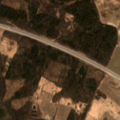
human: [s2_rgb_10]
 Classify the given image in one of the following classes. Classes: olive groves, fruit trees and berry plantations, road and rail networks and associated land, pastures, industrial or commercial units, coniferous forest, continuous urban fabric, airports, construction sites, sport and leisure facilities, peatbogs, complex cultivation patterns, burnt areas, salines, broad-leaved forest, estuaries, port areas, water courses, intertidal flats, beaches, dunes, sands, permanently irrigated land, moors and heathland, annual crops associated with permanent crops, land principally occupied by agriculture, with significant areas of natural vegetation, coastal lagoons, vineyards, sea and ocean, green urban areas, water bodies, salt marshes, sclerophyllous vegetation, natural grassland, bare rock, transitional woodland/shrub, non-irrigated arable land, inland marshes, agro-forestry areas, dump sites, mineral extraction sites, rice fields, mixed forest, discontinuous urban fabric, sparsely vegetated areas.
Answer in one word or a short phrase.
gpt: non-irrigated arable land, complex cultivation patterns, mixed forest